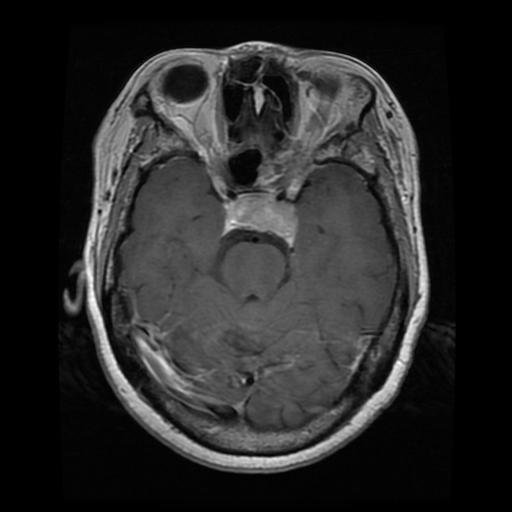
Label: pituitary